Question: This block of very simple code below that the keyword bird first be presented as a string and then as a string.
In:
'''
def myfunc(**kwargs):
if 'bird' in kwargs:
print('We roast {} for Thanksgiving'.format(kwargs['bird']))
else:
print("We're vegan")
myfunc(bird = 'turkey')
'''
Out:
'''
We roast turkey for Thanksgiving
'''
Why is it that in the statement and argument the word bird must be presented as a string, but later when calling the function (namely, myfunc(bird = 'turkey') it must NOT be written as a string? I promise, I have tried to look for an answer to this question before posting here. Thanks for your help!

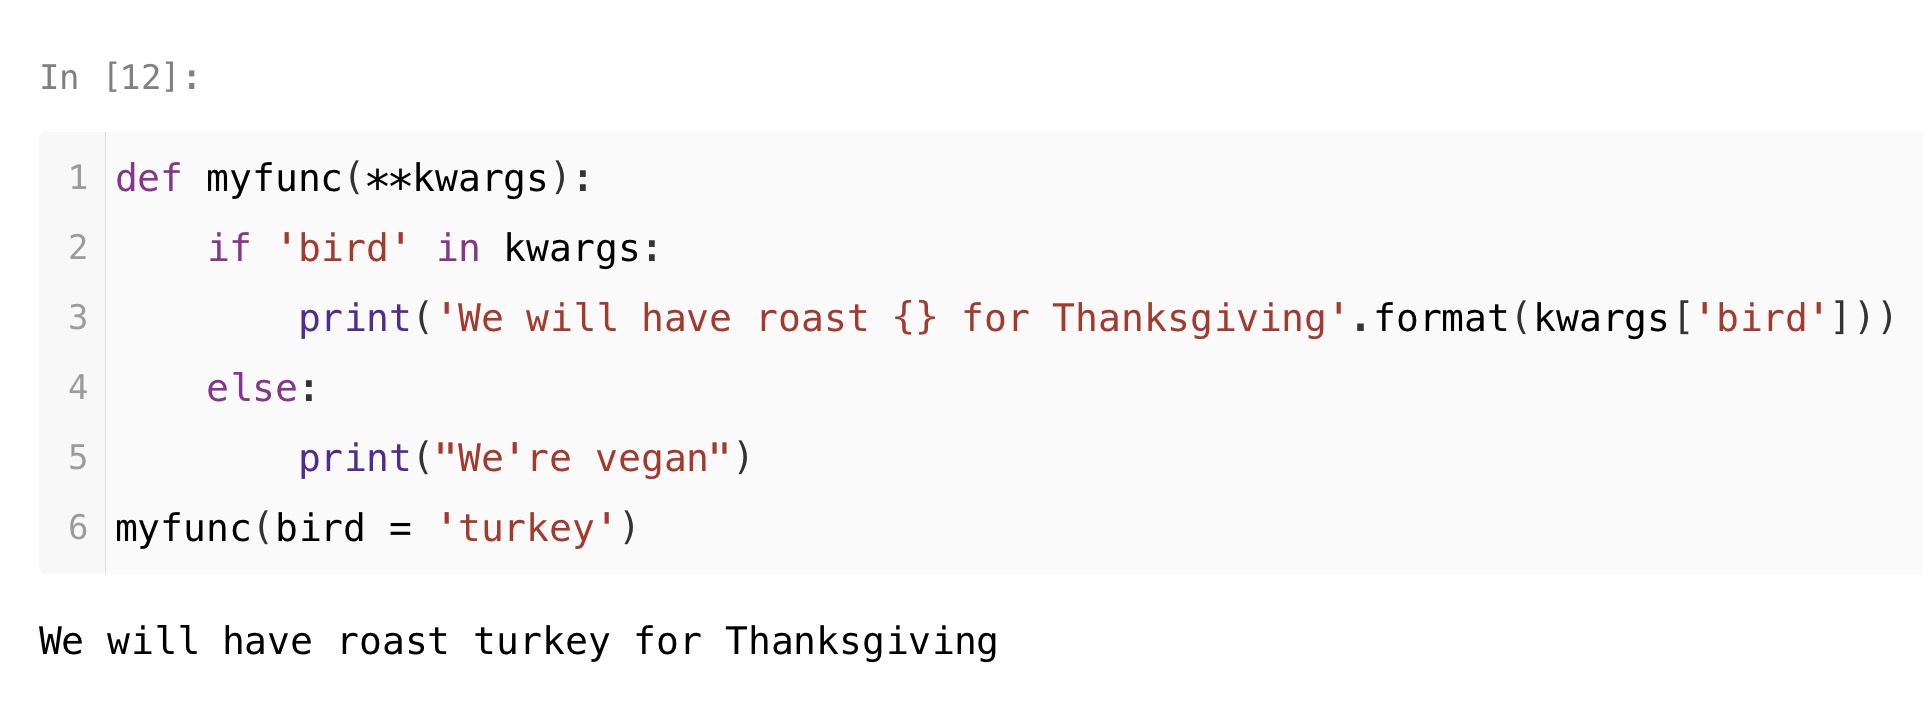
Answer: To be a bit philosophical about it, the ** syntax for parameters straddles the border between two different worlds -- the world of the program itself, and the world of the data that the program operates on.
When you use keyword arguments as Tim Roberts writes in a comment, to decide which actual parameter gets matched up with which formal parameter, you are staying firmly in the "program" world. If you have a program that does
'''
def myfunc(bird, stone=None):
'''
and then call it with
'''
myfunc(bird='Turkey')
'''
the 'bird' name does not really have to exist in the running program. In a compiled language, the compiler could just have remembered "pass Turkey as the first parameter and nothing as the second", and that would have been enough.
However, when you do
'''
def myfunc(**kwargs)
'''
the 'bird' name suddenly jumps across the border from program to data, so we need a way to handle the name 'bird' as data. Some languages, like Lisp and PostScript, have special syntax for handling names as data (''bird' in Lisp, '/bird' in PostScript) but Python chose to simply use strings. It also have required calls to use strings, i.e.
'''
myfunc('bird'='Turkey')
'''
(this would have allowed things like 'myfunc('bi'+'rd'='Turkey')'.)
To know why this wasn't chosen, we'd have to interview Guido, but a decent guess would be "Too much typing and it doesn't really buy anything over using the ** call syntax".